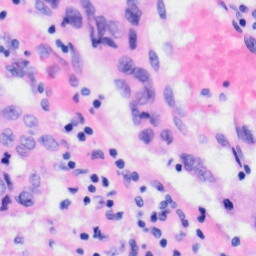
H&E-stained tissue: Liver